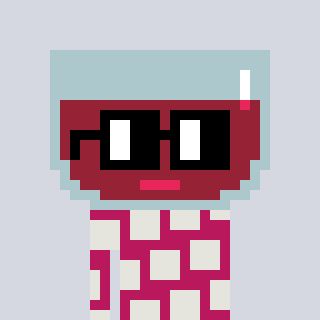
a pixel art character with square black glasses, a wine-shaped head and a darkpink-colored body on a cool background